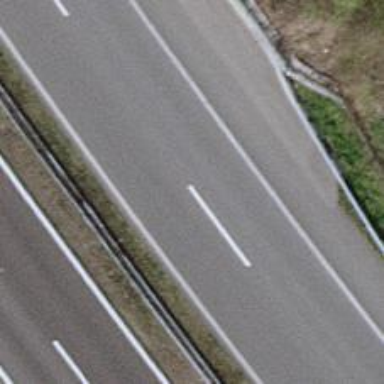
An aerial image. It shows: Motorway.